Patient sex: M
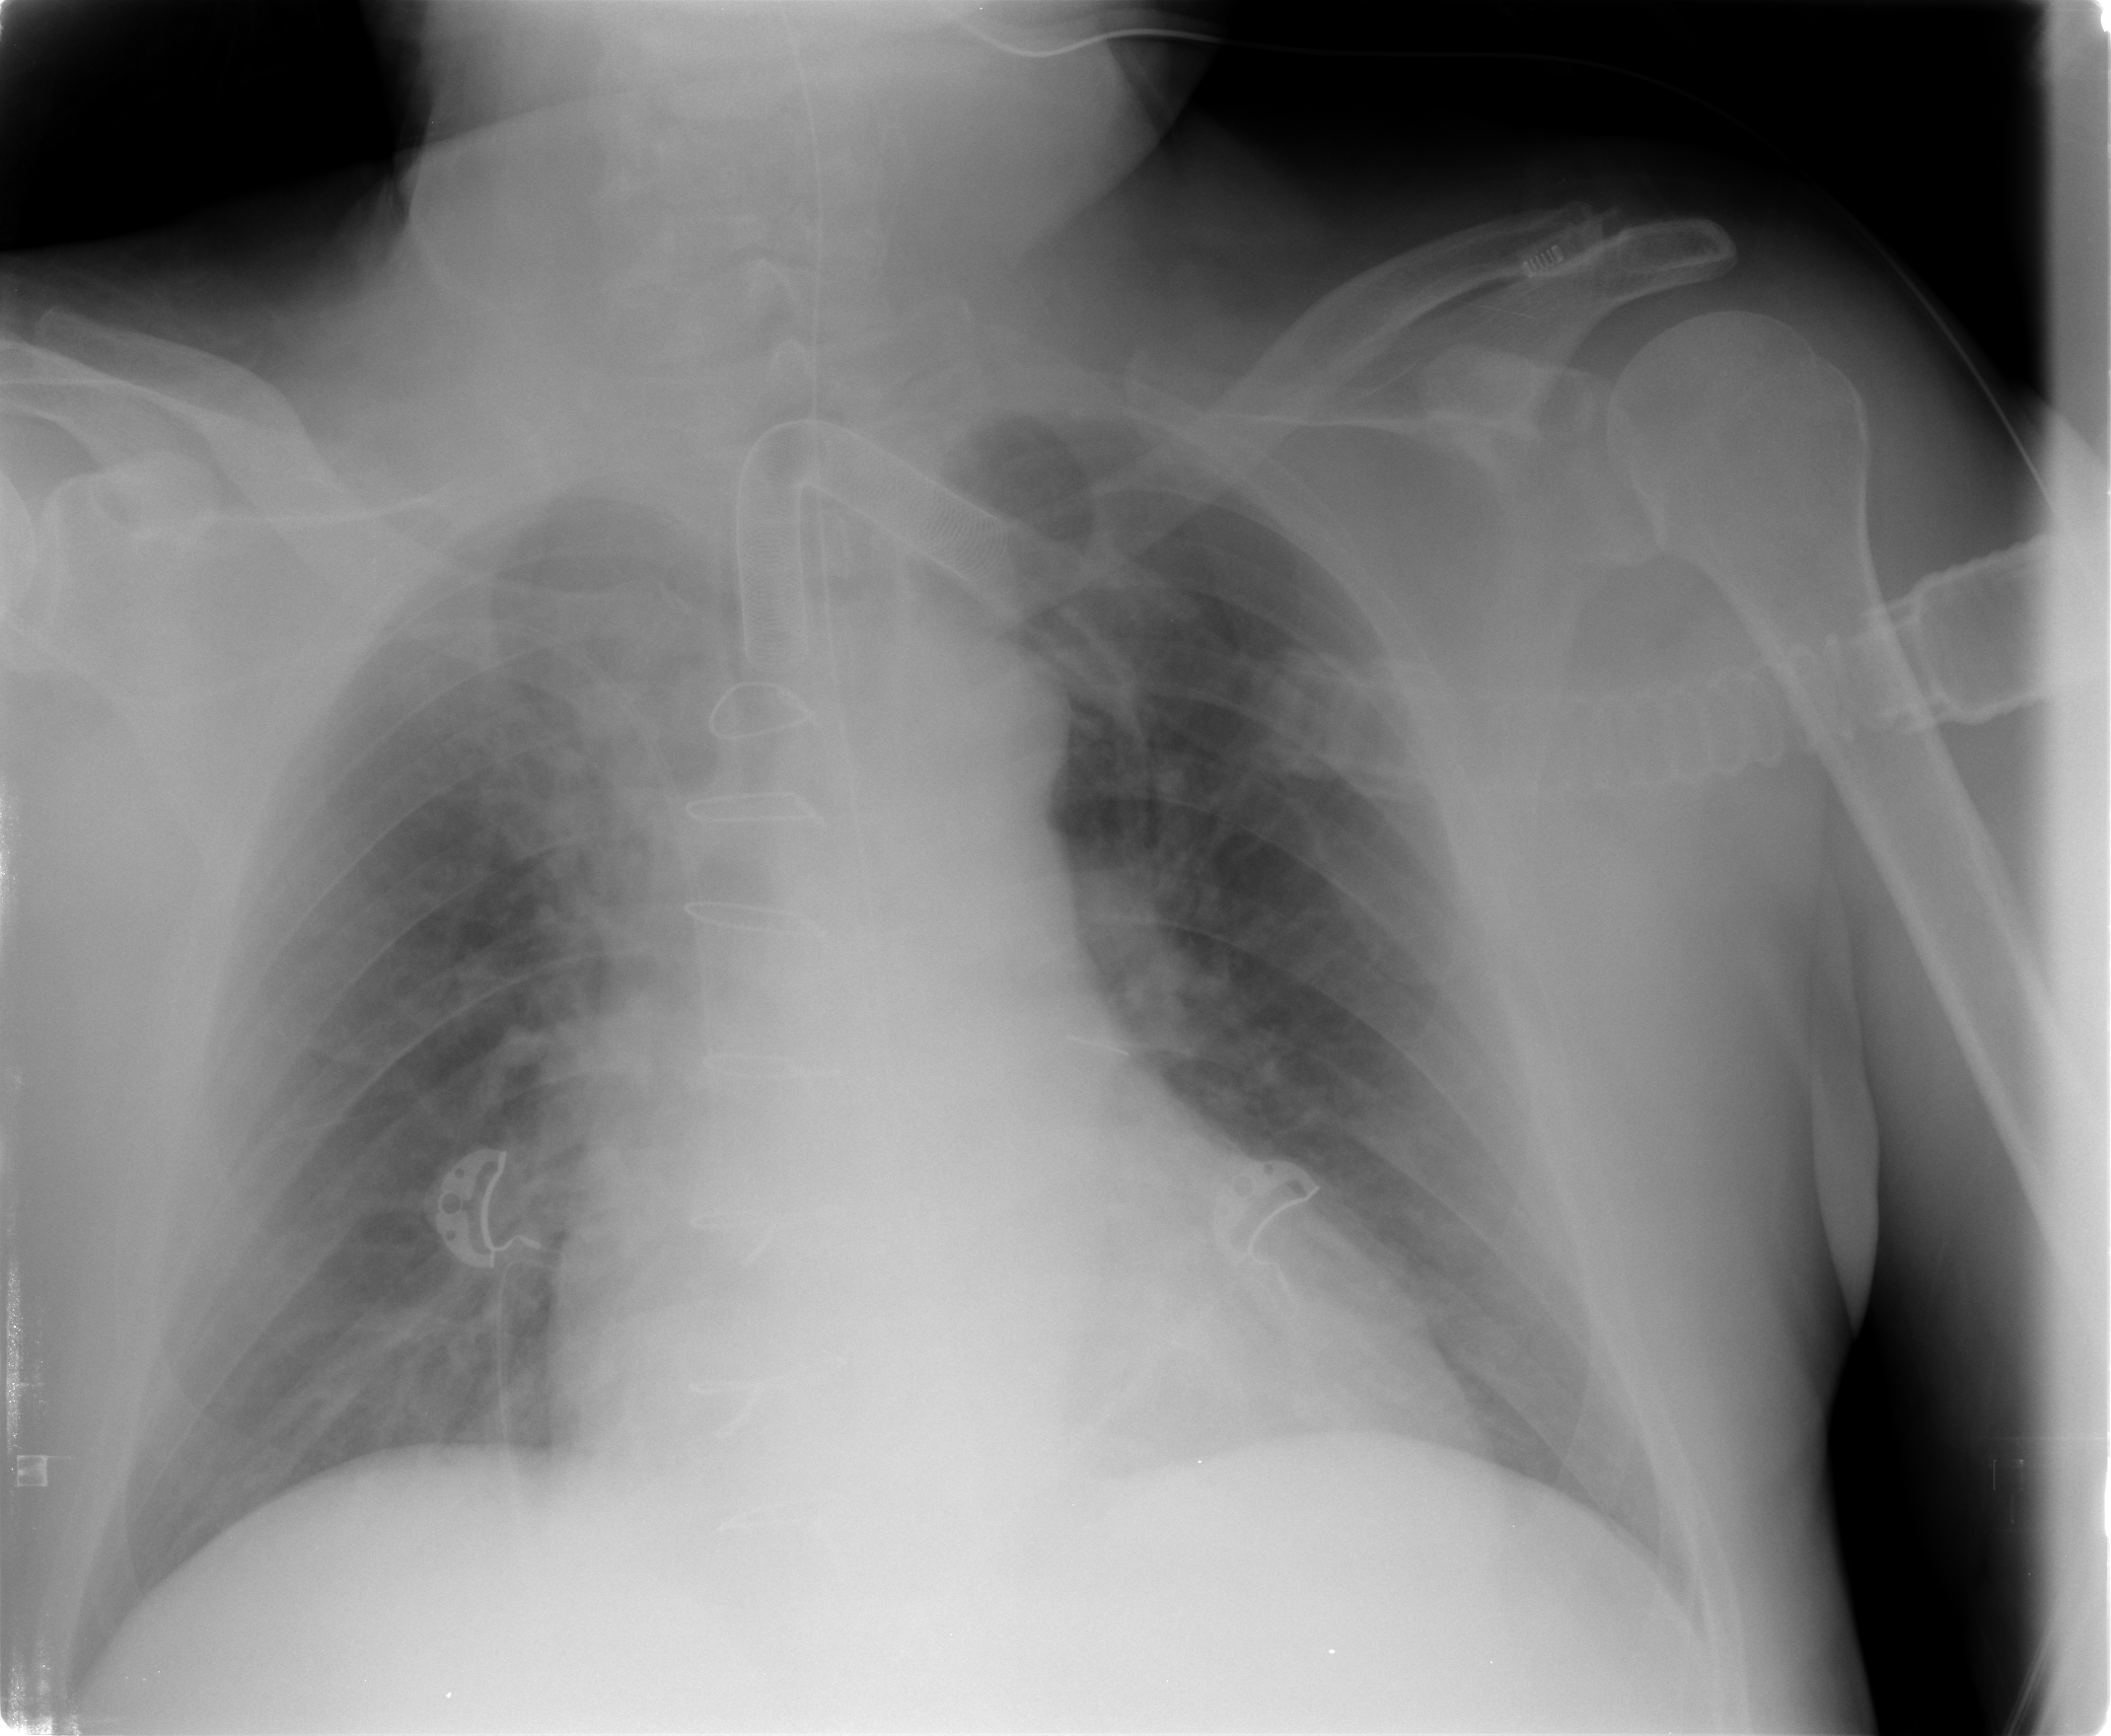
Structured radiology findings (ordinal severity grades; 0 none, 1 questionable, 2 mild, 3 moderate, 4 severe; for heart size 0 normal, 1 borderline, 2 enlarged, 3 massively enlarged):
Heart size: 1
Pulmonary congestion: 2
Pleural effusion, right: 0
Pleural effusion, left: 0
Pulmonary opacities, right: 0
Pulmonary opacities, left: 0
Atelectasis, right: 0
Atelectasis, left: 0